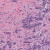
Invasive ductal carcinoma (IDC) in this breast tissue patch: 1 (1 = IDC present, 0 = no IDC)